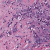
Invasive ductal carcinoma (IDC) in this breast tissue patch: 1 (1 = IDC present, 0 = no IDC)